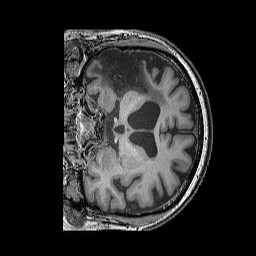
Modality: T1w
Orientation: coronal
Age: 71
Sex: male
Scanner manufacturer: siemens
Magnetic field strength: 3 T
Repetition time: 2.25 s
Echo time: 0.00411 s